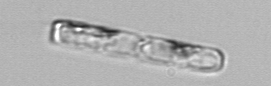
Label: Guinardia_delicatula